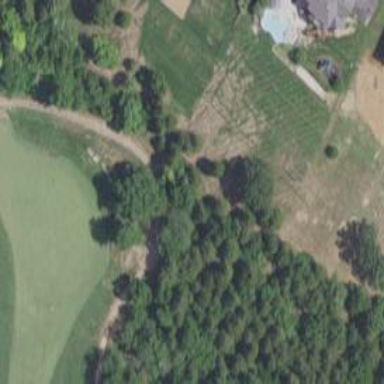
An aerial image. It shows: Service road designated as golf cart path.